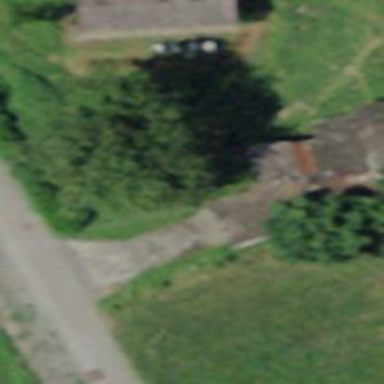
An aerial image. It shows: Garage.